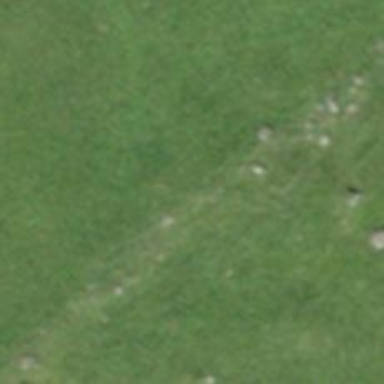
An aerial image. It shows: Wall made of dry stone.